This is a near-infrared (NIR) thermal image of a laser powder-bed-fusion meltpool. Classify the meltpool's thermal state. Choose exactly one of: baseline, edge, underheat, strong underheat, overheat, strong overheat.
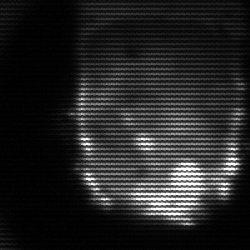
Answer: baseline